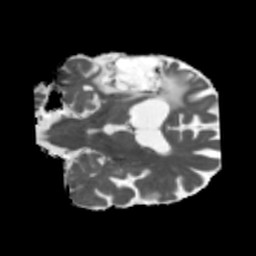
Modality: MD
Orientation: coronal
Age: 55
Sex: male
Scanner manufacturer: siemens
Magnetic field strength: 3 T
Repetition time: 5.47 s
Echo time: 0.0854 s